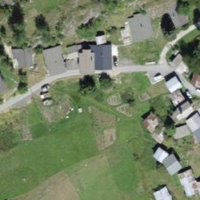
EUNIS habitat code: 23
Species observed at this site:
Marmota marmota
Petasites albus
Erebia ligea
Phoenicurus ochruros
Bistorta vivipara
Parnassius apollo